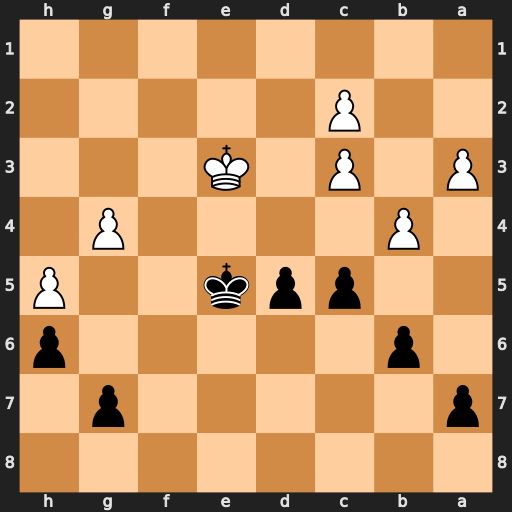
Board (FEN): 8/p5p1/1p5p/2ppk2P/1P4P1/P1P1K3/2P5/8
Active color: b
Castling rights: -
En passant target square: -
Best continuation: cxb4 cxb4 d4+ Ke2 Kd5